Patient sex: F
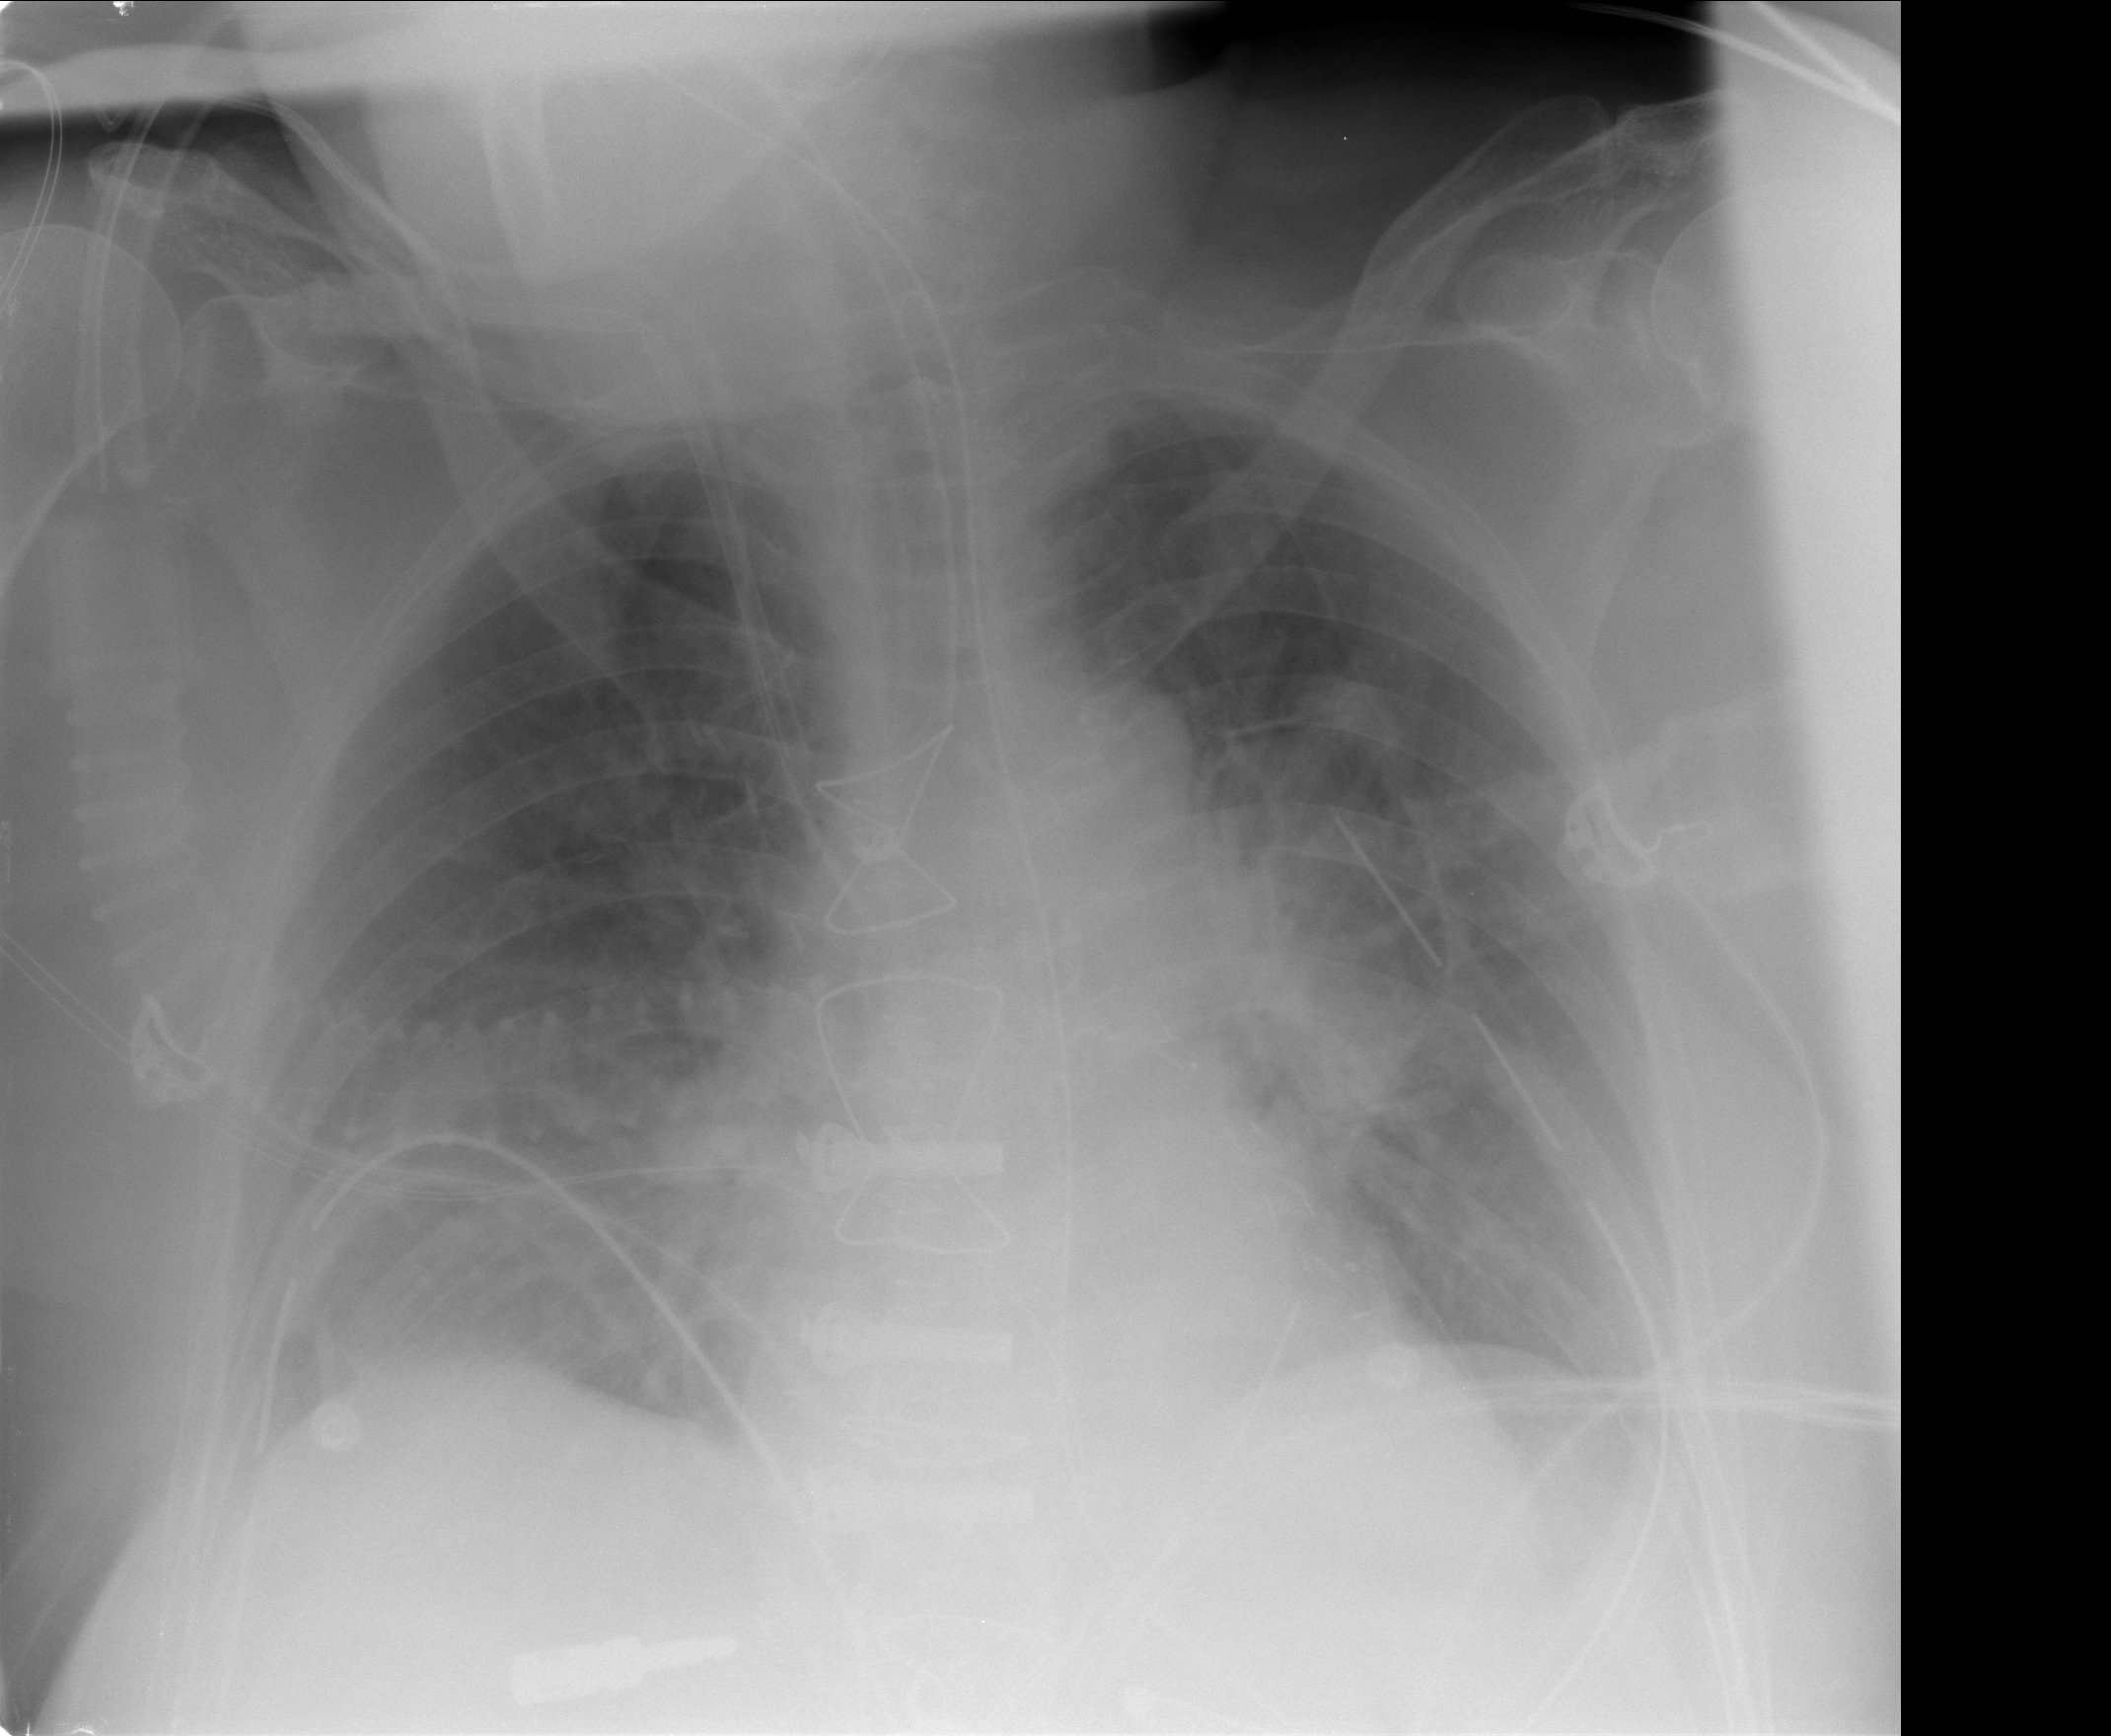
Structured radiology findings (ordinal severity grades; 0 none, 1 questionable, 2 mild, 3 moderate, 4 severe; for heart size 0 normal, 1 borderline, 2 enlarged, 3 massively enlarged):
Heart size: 1
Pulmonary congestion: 2
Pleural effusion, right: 0
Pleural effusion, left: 2
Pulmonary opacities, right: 0
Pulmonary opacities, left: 2
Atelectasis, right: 2
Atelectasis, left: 2